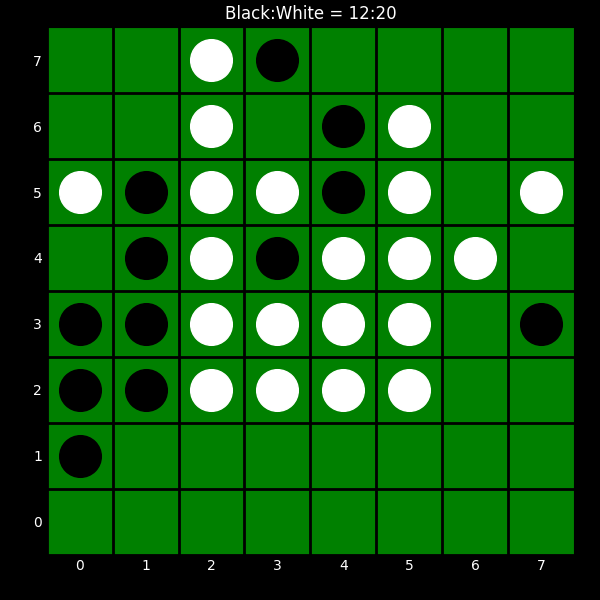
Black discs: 12
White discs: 20